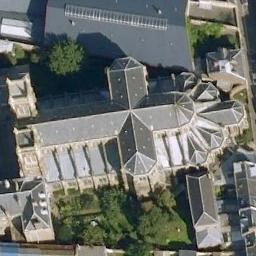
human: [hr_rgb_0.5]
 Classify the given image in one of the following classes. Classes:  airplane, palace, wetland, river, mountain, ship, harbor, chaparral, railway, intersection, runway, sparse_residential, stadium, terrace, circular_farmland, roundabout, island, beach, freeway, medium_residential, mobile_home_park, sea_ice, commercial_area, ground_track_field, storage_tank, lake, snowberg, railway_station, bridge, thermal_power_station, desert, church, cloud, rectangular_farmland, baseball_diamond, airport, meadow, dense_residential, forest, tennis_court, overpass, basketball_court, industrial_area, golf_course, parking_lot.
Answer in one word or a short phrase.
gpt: church